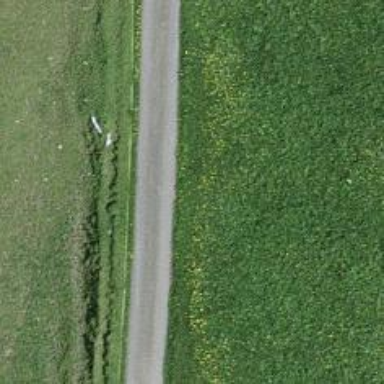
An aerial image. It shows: Well-maintained track road with grade 1 tracktype.